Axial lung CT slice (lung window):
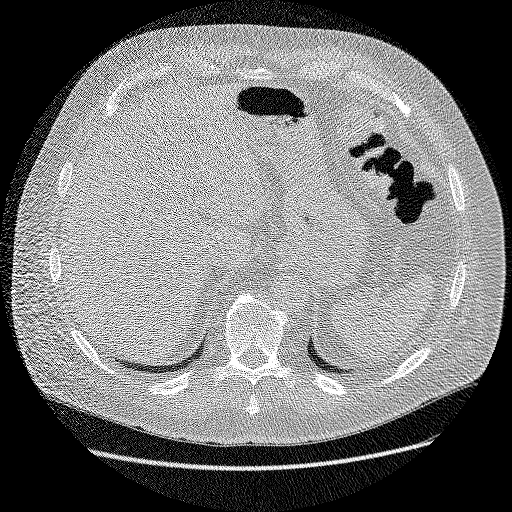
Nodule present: no